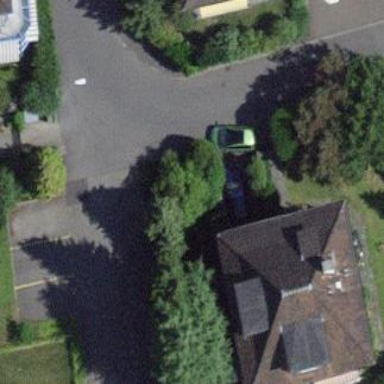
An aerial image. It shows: Hipped-roof building with apartments.